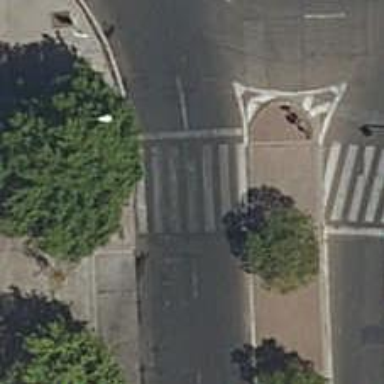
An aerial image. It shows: Traffic signals at road crossing.